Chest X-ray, PA view. Patient: 56 years old, sex M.
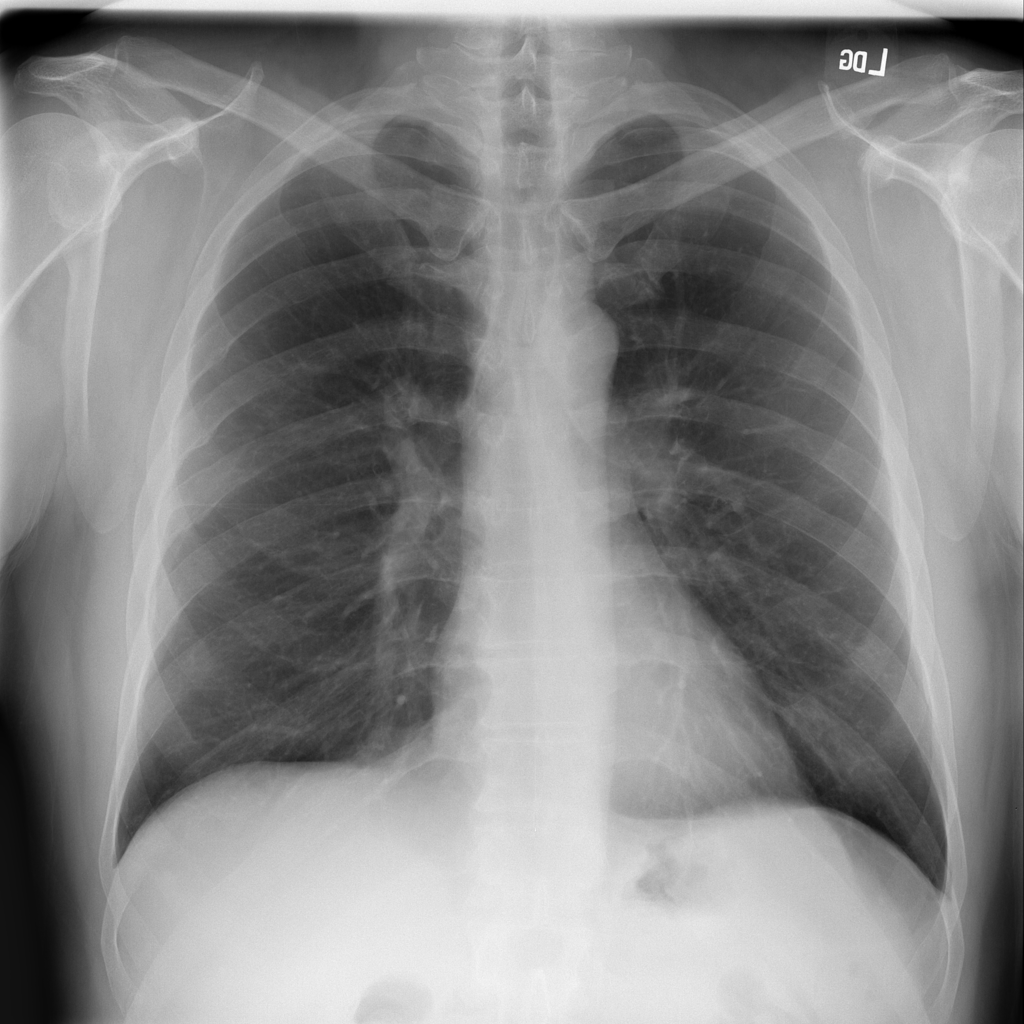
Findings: No Finding